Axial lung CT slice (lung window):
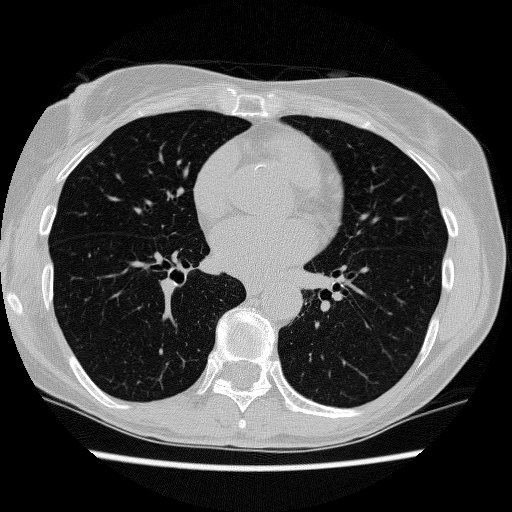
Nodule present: no